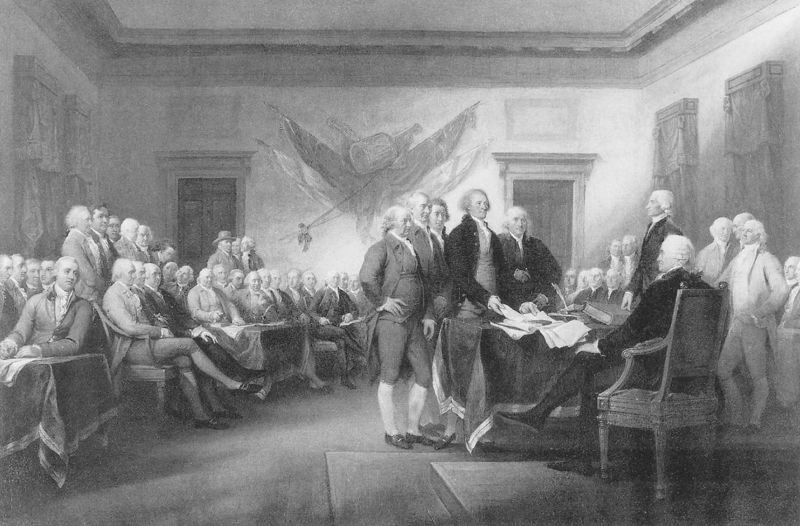
Titel: Unterzeichnung der Unabhängigkeitserklärung - 4. Juli 1776
Künstler: John Trumbull
Institution: New Heaven, Yale University, Trumbull Collection
Schlagwörter: fenster, männer, raum, schwarz, stuhl, tisch, zeichnung, malerei, versammlung, anzüge, gericht, wand, bild, vorhang, haare, interieur, sessel, decke, england, fahnen, türen, schuhe, fahne, amerika, saal, vorhänge, stufe, tusche, schwarz-weiss, viele, radierung, bleistift, herrscher, vertrag, wappen, abstimmung, kabinett, flaggen, teppisch, perücken, wandbild, hofstaat, akademie, gebildet, perrücken, regierung, planung, senator, beratung, rat, unabhängigkeit, abgeordnete, washington, lincoln, vorsitz, ibrahim, 1700, gescpräch